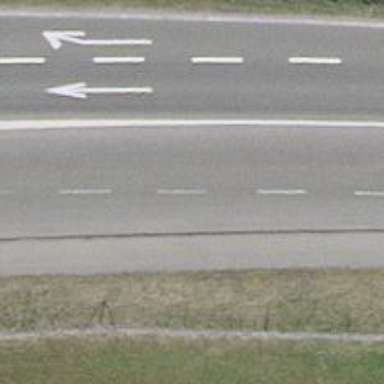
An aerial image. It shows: Secondary road with asphalt surface.